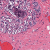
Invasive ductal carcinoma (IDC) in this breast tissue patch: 0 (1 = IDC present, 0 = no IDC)